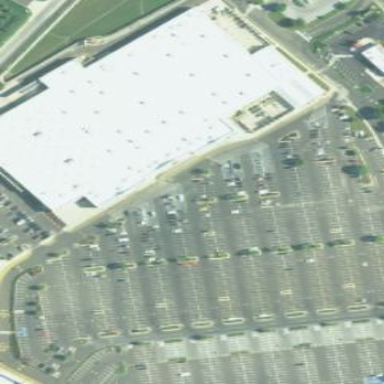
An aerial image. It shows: Retail area categorized as shopping mall.